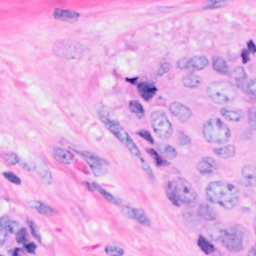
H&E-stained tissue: Breast